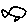
Label: fish